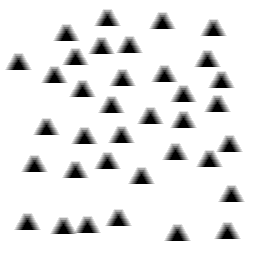
Squares: 0
Triangles: 36
Stars: 0
Total shapes: 36